Field crop: maize
Growth stage: 2
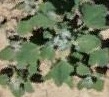
Species: chenopodium